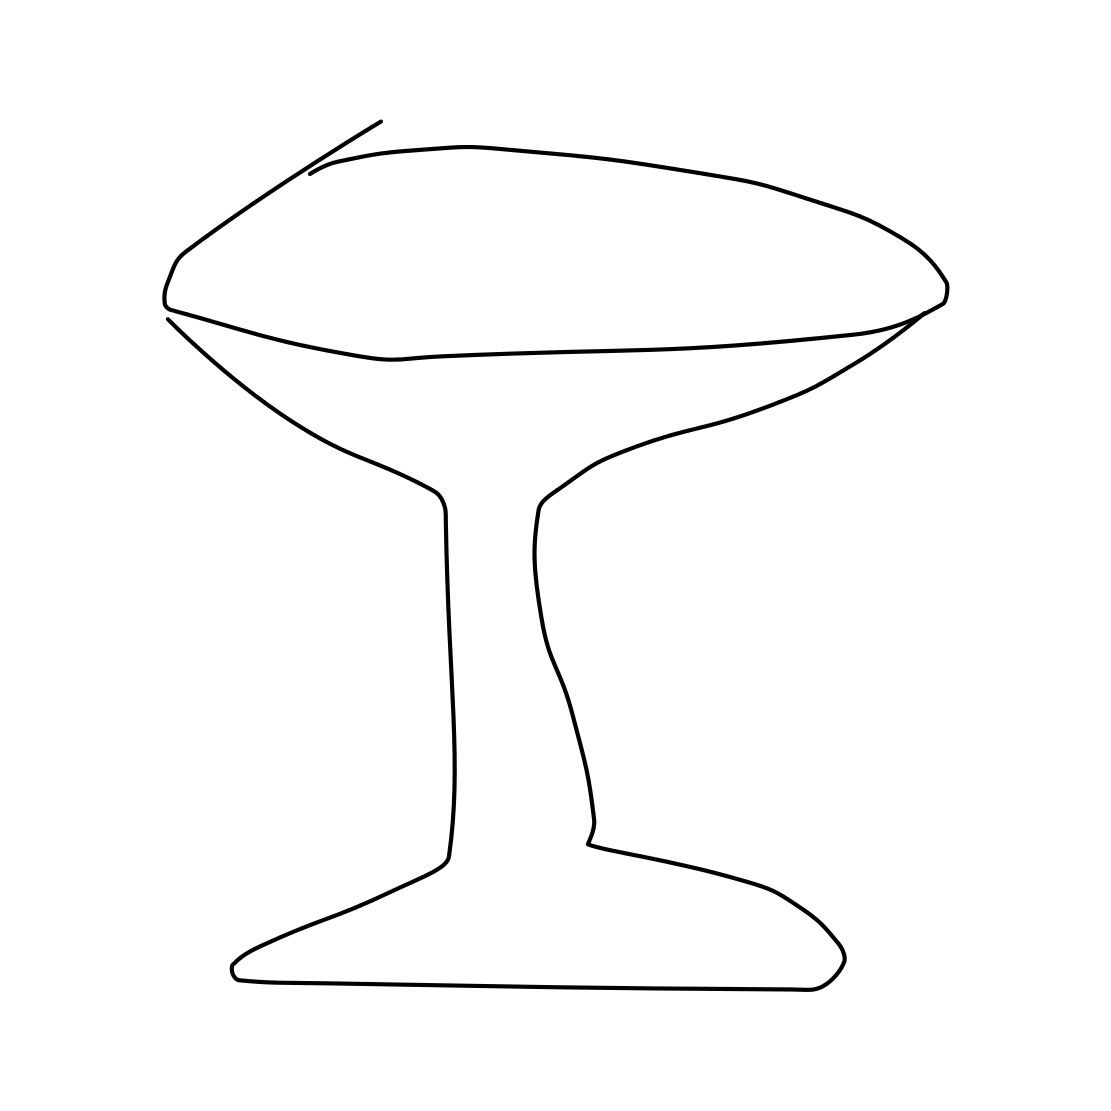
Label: wineglass